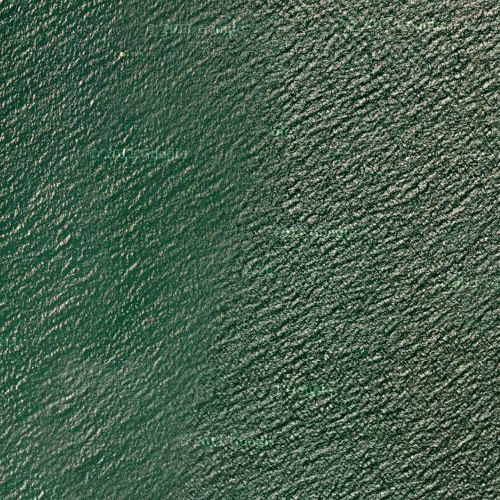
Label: sydney